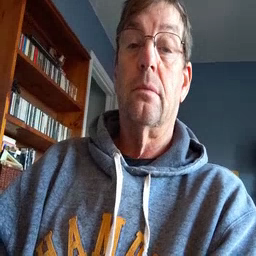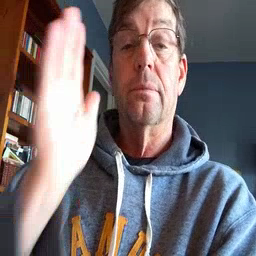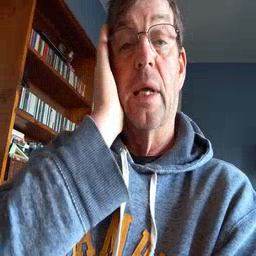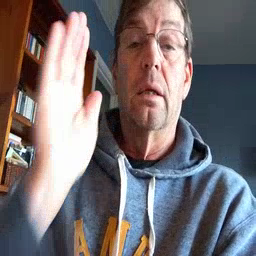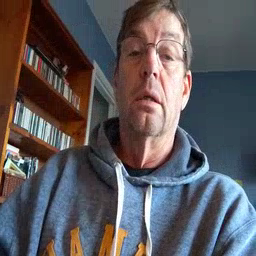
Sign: bed